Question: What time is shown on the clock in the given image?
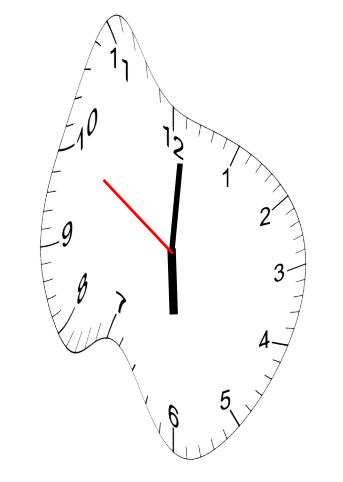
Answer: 06:00:50